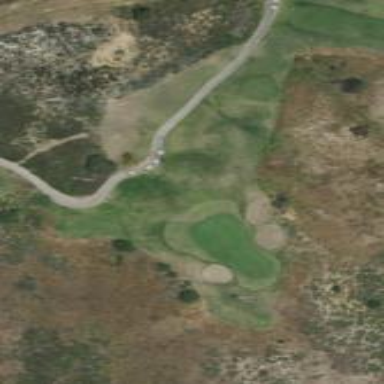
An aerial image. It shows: Area with grass used as rough in golf course.